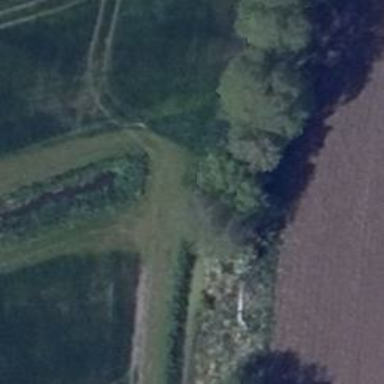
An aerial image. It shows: Row of trees in natural setting.